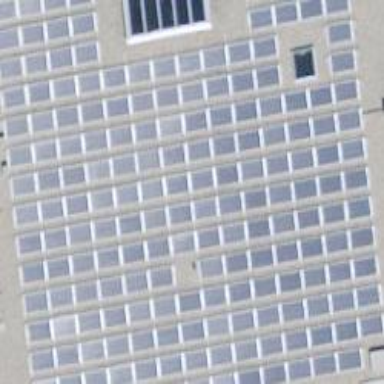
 consisting of solar photovoltaic panels."